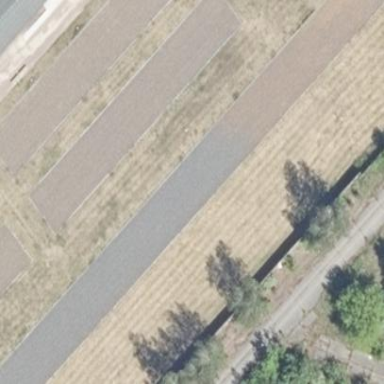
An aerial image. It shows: Historic barrack building with gravel surface.